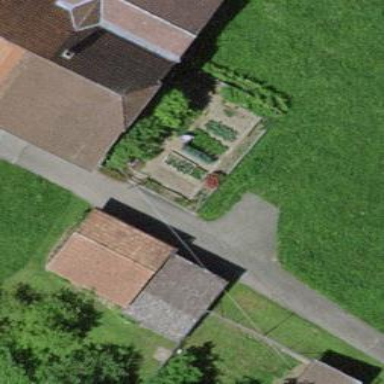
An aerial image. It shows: Farmyard area.